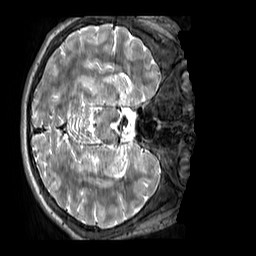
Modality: T2w
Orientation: axial
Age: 13
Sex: male
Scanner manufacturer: siemens
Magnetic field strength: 3 T
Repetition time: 3.2 s
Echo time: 0.408 s